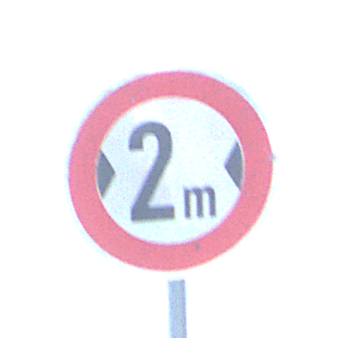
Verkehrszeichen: TatsaechlicheBreite2
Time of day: Midday
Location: Outdoor (Nature)
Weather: Clear
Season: NotSpecified
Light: Natural